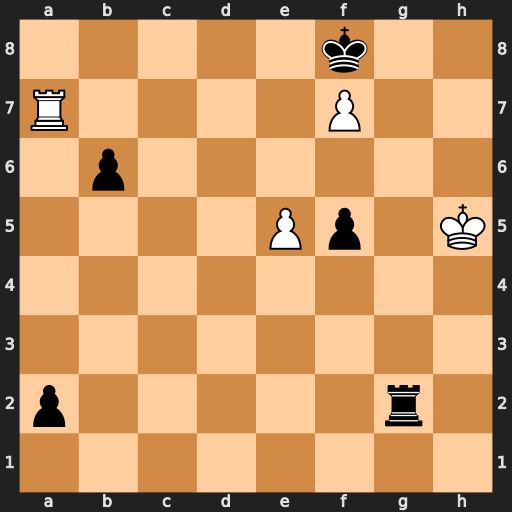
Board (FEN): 5k2/R4P2/1p6/4Pp1K/8/8/p5r1/8
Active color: w
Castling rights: -
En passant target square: -
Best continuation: e6 a1=Q Rxa1